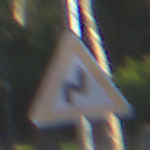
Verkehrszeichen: DoppelkurveRechts
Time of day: MorningAfternoon
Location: Outdoor (Suburban)
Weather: Clear
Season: NotSpecified
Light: Natural